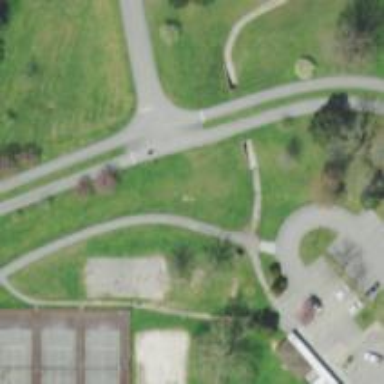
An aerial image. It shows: Path leading to bridge.